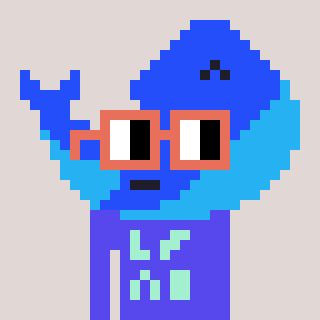
a pixel art character with square orange glasses, a whale-shaped head and a computerblue-colored body on a warm background